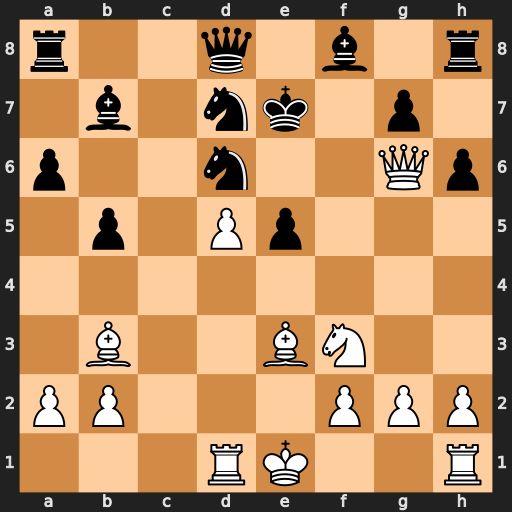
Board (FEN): r2q1b1r/1b1nk1p1/p2n2Qp/1p1Pp3/8/1B2BN2/PP3PPP/3RK2R
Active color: w
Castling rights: K
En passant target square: -
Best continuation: Qe6#